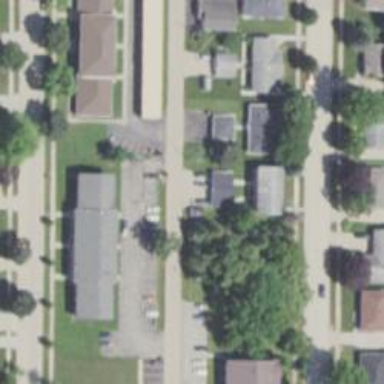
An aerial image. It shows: Alley classified as service road.